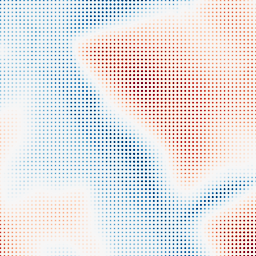
Category: multiscale
Decomposition family: dog
Decomposition parameters: sigma_low: 2
sigma_high: 50
Upsampling method: sinc_blackman
Upsampling parameters: scale: 8
kernel_size: 4
Upsampling scale: 8